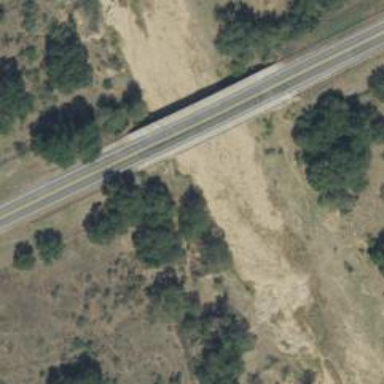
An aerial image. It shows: Primary highway with bridge.